Question: Count the number of objects in the diagram.
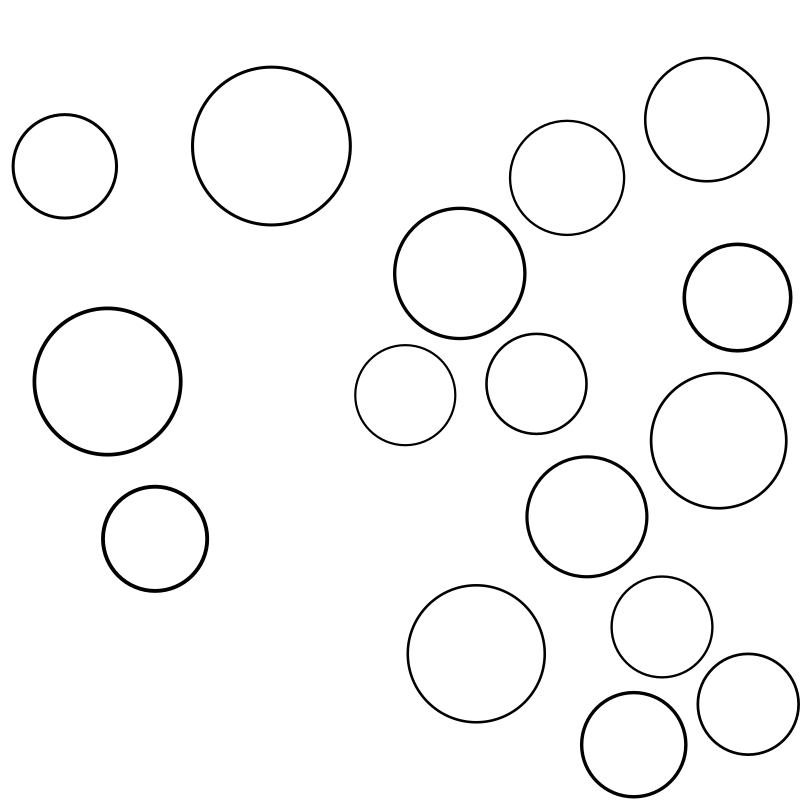
Answer: 16